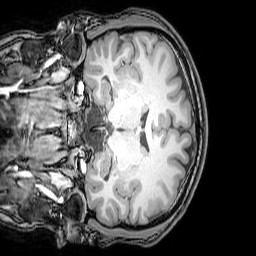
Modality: T1w
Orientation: coronal
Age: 23
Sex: male
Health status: healthy
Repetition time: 0.081 s
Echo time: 0.037 s